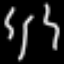
Label: squiggle